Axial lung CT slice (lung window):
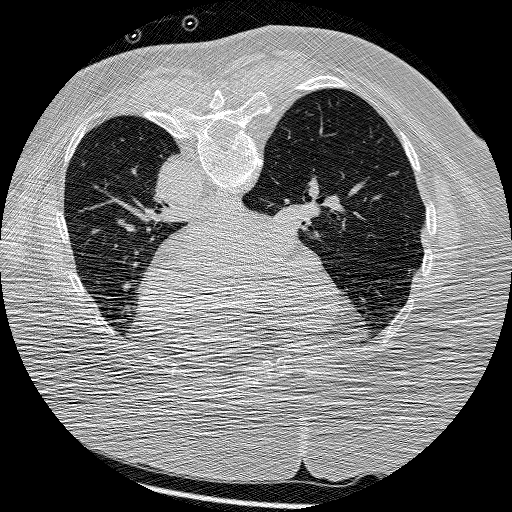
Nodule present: no